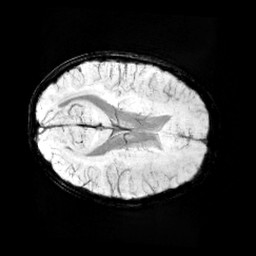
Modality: minIP
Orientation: axial
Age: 11
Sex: male
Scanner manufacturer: siemens
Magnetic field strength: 3 T
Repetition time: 0.027 s
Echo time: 0.02 s